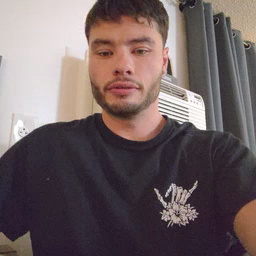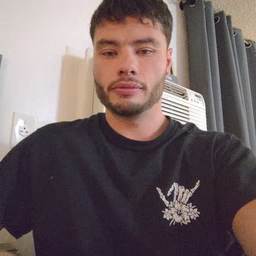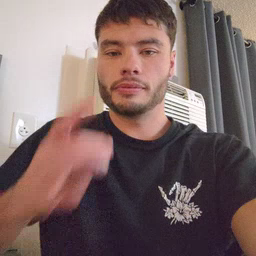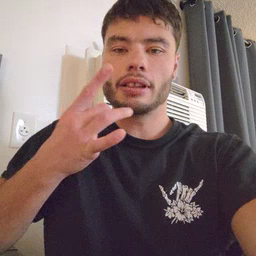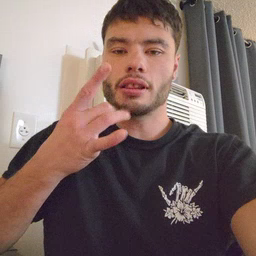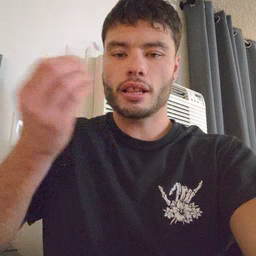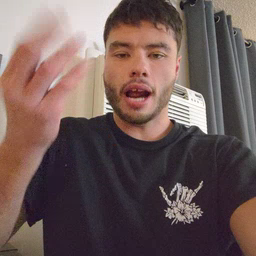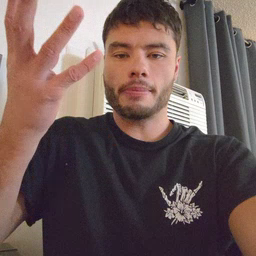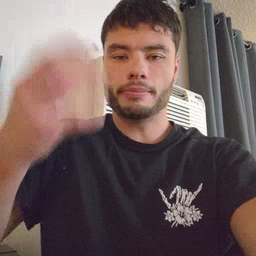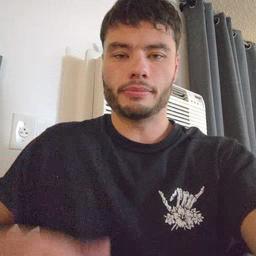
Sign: lamp